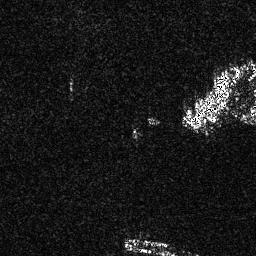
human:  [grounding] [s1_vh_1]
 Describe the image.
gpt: In the satellite image, there is  <ref>1 medium ship </ref> <box>[[47, 92, 65, 99, 0]]</box> located at bottom.